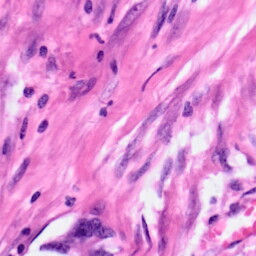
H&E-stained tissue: Pancreatic